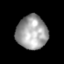
Tissue: lung
Cell type: Epithelial cells
Senescence score: 0.1788
Nuclear area (px): 1026
Mean DAPI intensity: 160.045